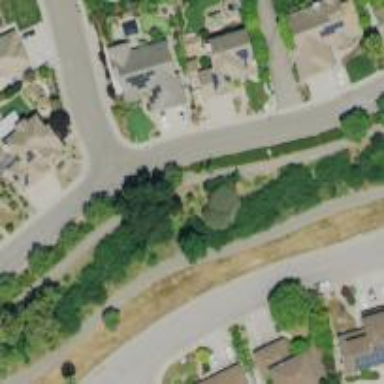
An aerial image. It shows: Residential road with sidewalk on the left.